Question: My issue is, when I try to pass a single string to my API I receive it as a null value in the API, but when I try to pass an integer to another controller it works fine, I guess it's a syntax issue. Bellow two controllers as example:
'''
[HttpGet("amostra/get/id/{id}")]
public Amostra GetAmostraId(int id) => _amostra.GetById(id);
[HttpGet("amostra/get/cli/{nomeFantasia}")]
public Dictionary<int, Amostra> getByFantasia(string nF) => _amostra.GetByCliente(nF);
'''
The first one works without an issue, the other one never works, later in the "GetByCliente(nF)" function I check the length of the string and then get the error:
"System.NullReferenceException: 'Object reference not set to an instance of an object.'", "nF was null".
Postman example

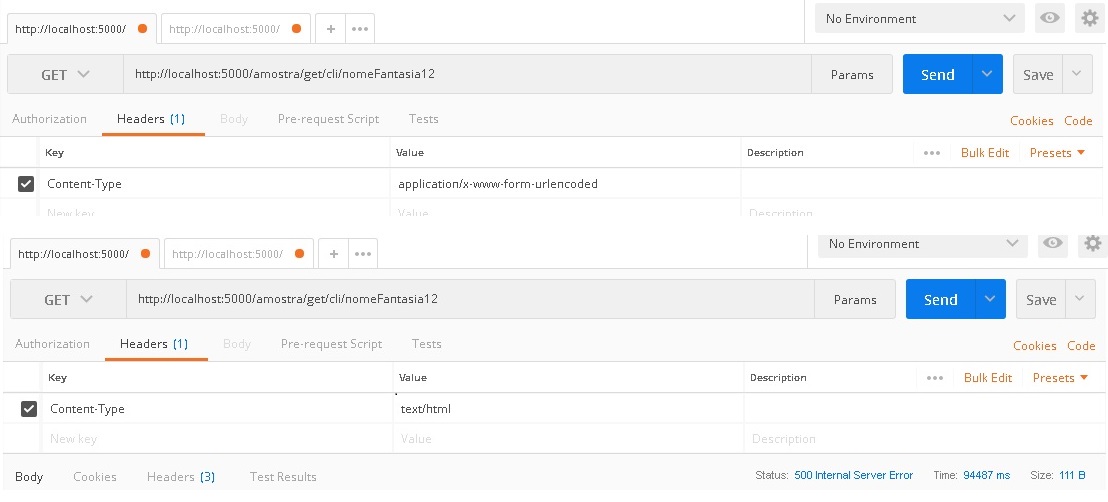
Answer: Your variable name and your route must match.
Try this
'''
[HttpGet("amostra/get/cli/{nf}")]
public Dictionary<int, Amostra> getByFantasia(string nF) => _amostra.GetByCliente(nF);
'''